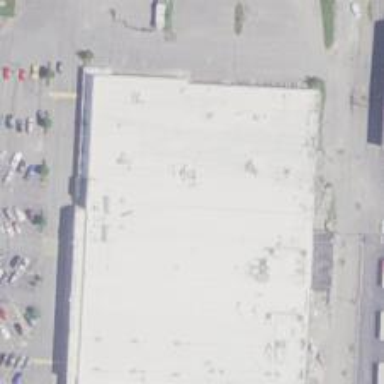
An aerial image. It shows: Supermarket.